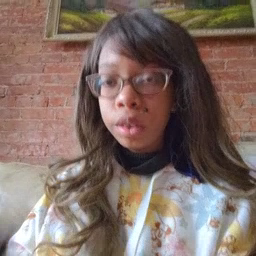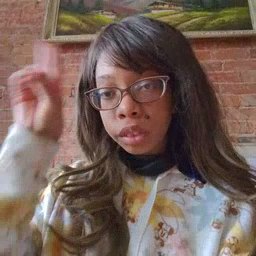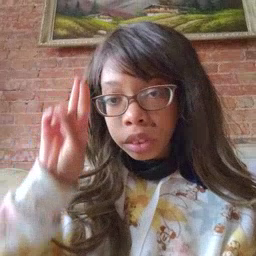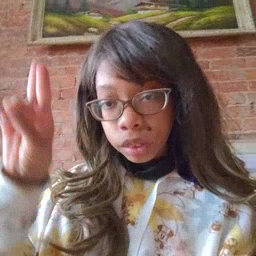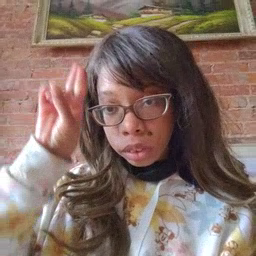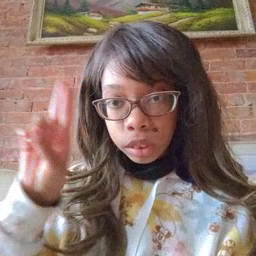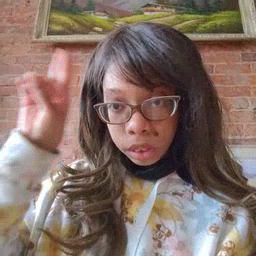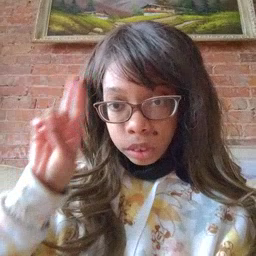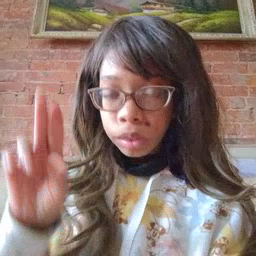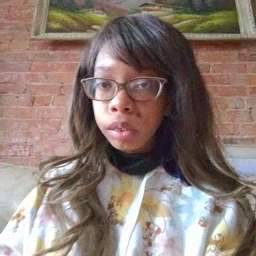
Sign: uncle